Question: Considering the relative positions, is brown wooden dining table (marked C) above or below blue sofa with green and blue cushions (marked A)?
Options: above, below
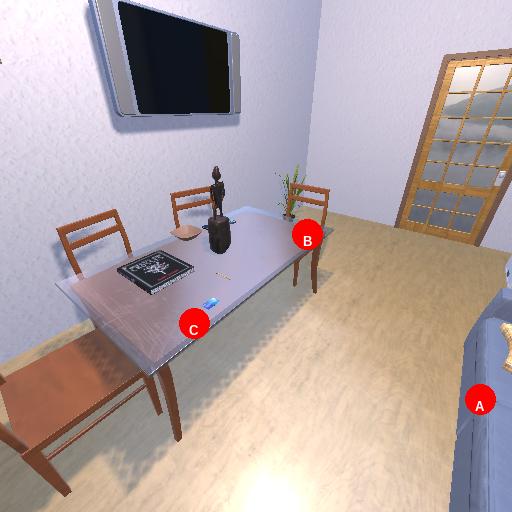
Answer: above